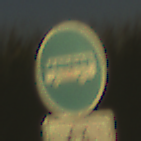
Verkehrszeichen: Busssonderstreifen
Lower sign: EinspurigeFahrzeugeFrei1
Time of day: SunriseSunset
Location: Outdoor (RoadRail)
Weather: Clear
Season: NotSpecified
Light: Natural